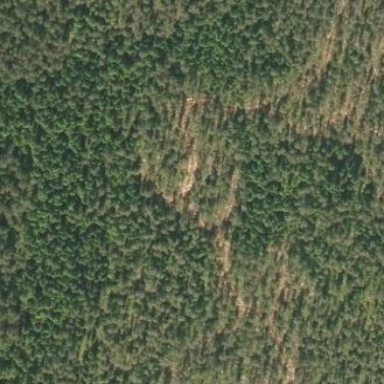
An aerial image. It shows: Woodland consisting mainly of needle-leaved trees.